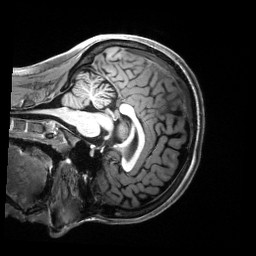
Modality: T1w
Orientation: sagittal
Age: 22
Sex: female
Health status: healthy
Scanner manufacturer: siemens
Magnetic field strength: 3 T
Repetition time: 2.5 s
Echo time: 0.00222 s